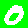
Digit: 0